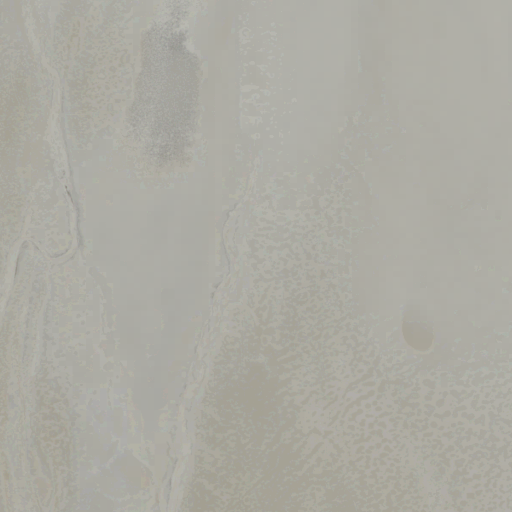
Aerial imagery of plain(s) in California named Alkali Flat containing only barren land